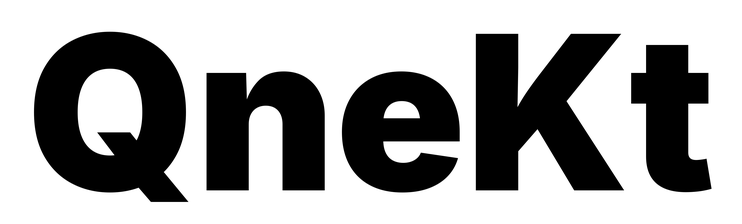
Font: Inter_Black